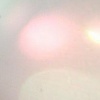
Label: sunburn